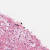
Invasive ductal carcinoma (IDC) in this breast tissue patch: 0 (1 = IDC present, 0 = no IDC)